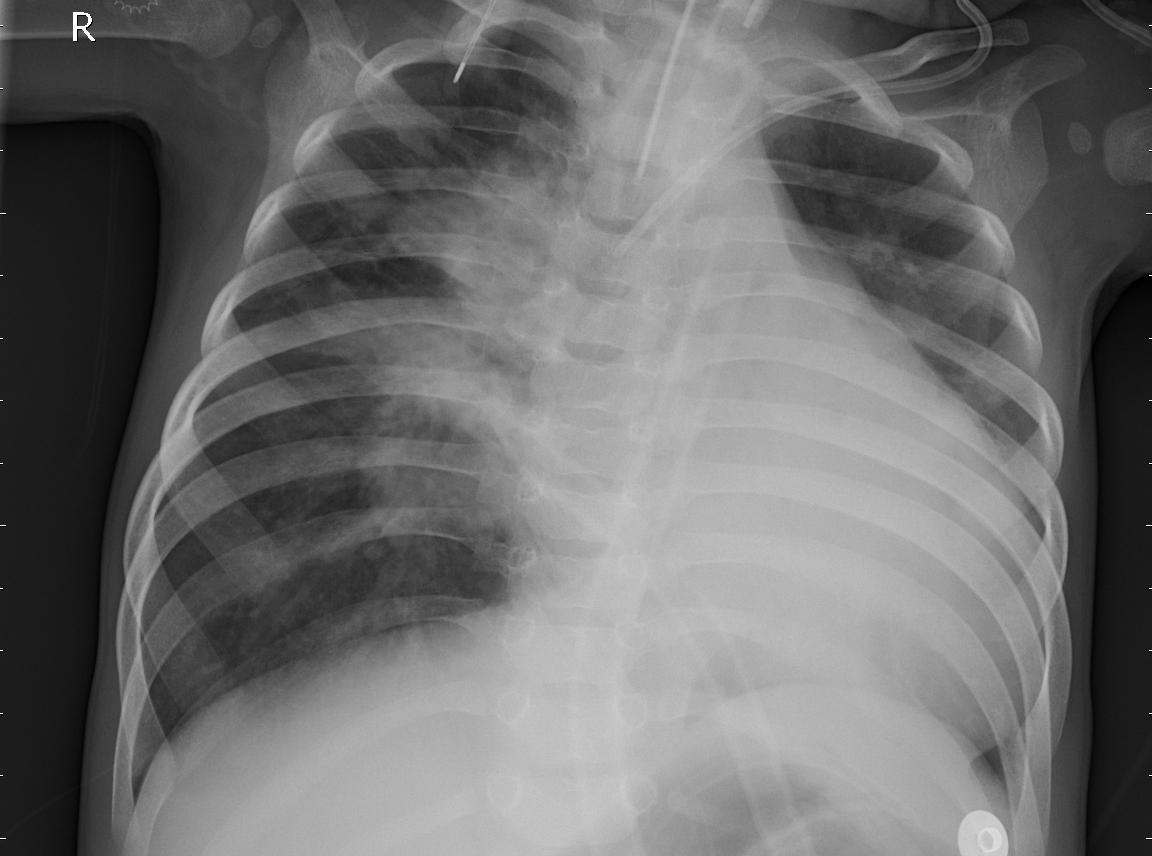
Diagnosis: PNEUMONIA